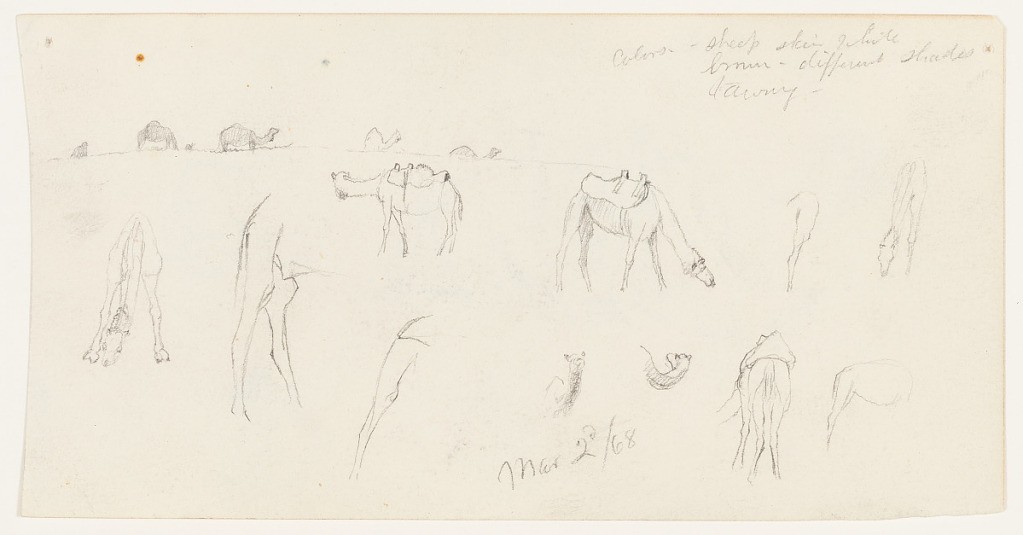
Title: Camel Studies, Palestine
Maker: Frederic Edwin Church, American, 1826–1900
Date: March 2, 1868
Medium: Graphite on white wove paper; verso: graphite
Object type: Drawing
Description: Camel studies showing a caravan of five camels walking atop a ridge or sand dune, visible along upper margin, and eleven partial sketches of camels below, includeing the heads and necks, hind legs, and bodies of the animal in various positions.

Verso: Study of a seated camel, viewed in profile and measured according the dimensions of this leaf. Animal is shown saddled and yoked. At right and oppositely oriented, two views of a camel from the rear are shown--one is being ridden.